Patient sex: M
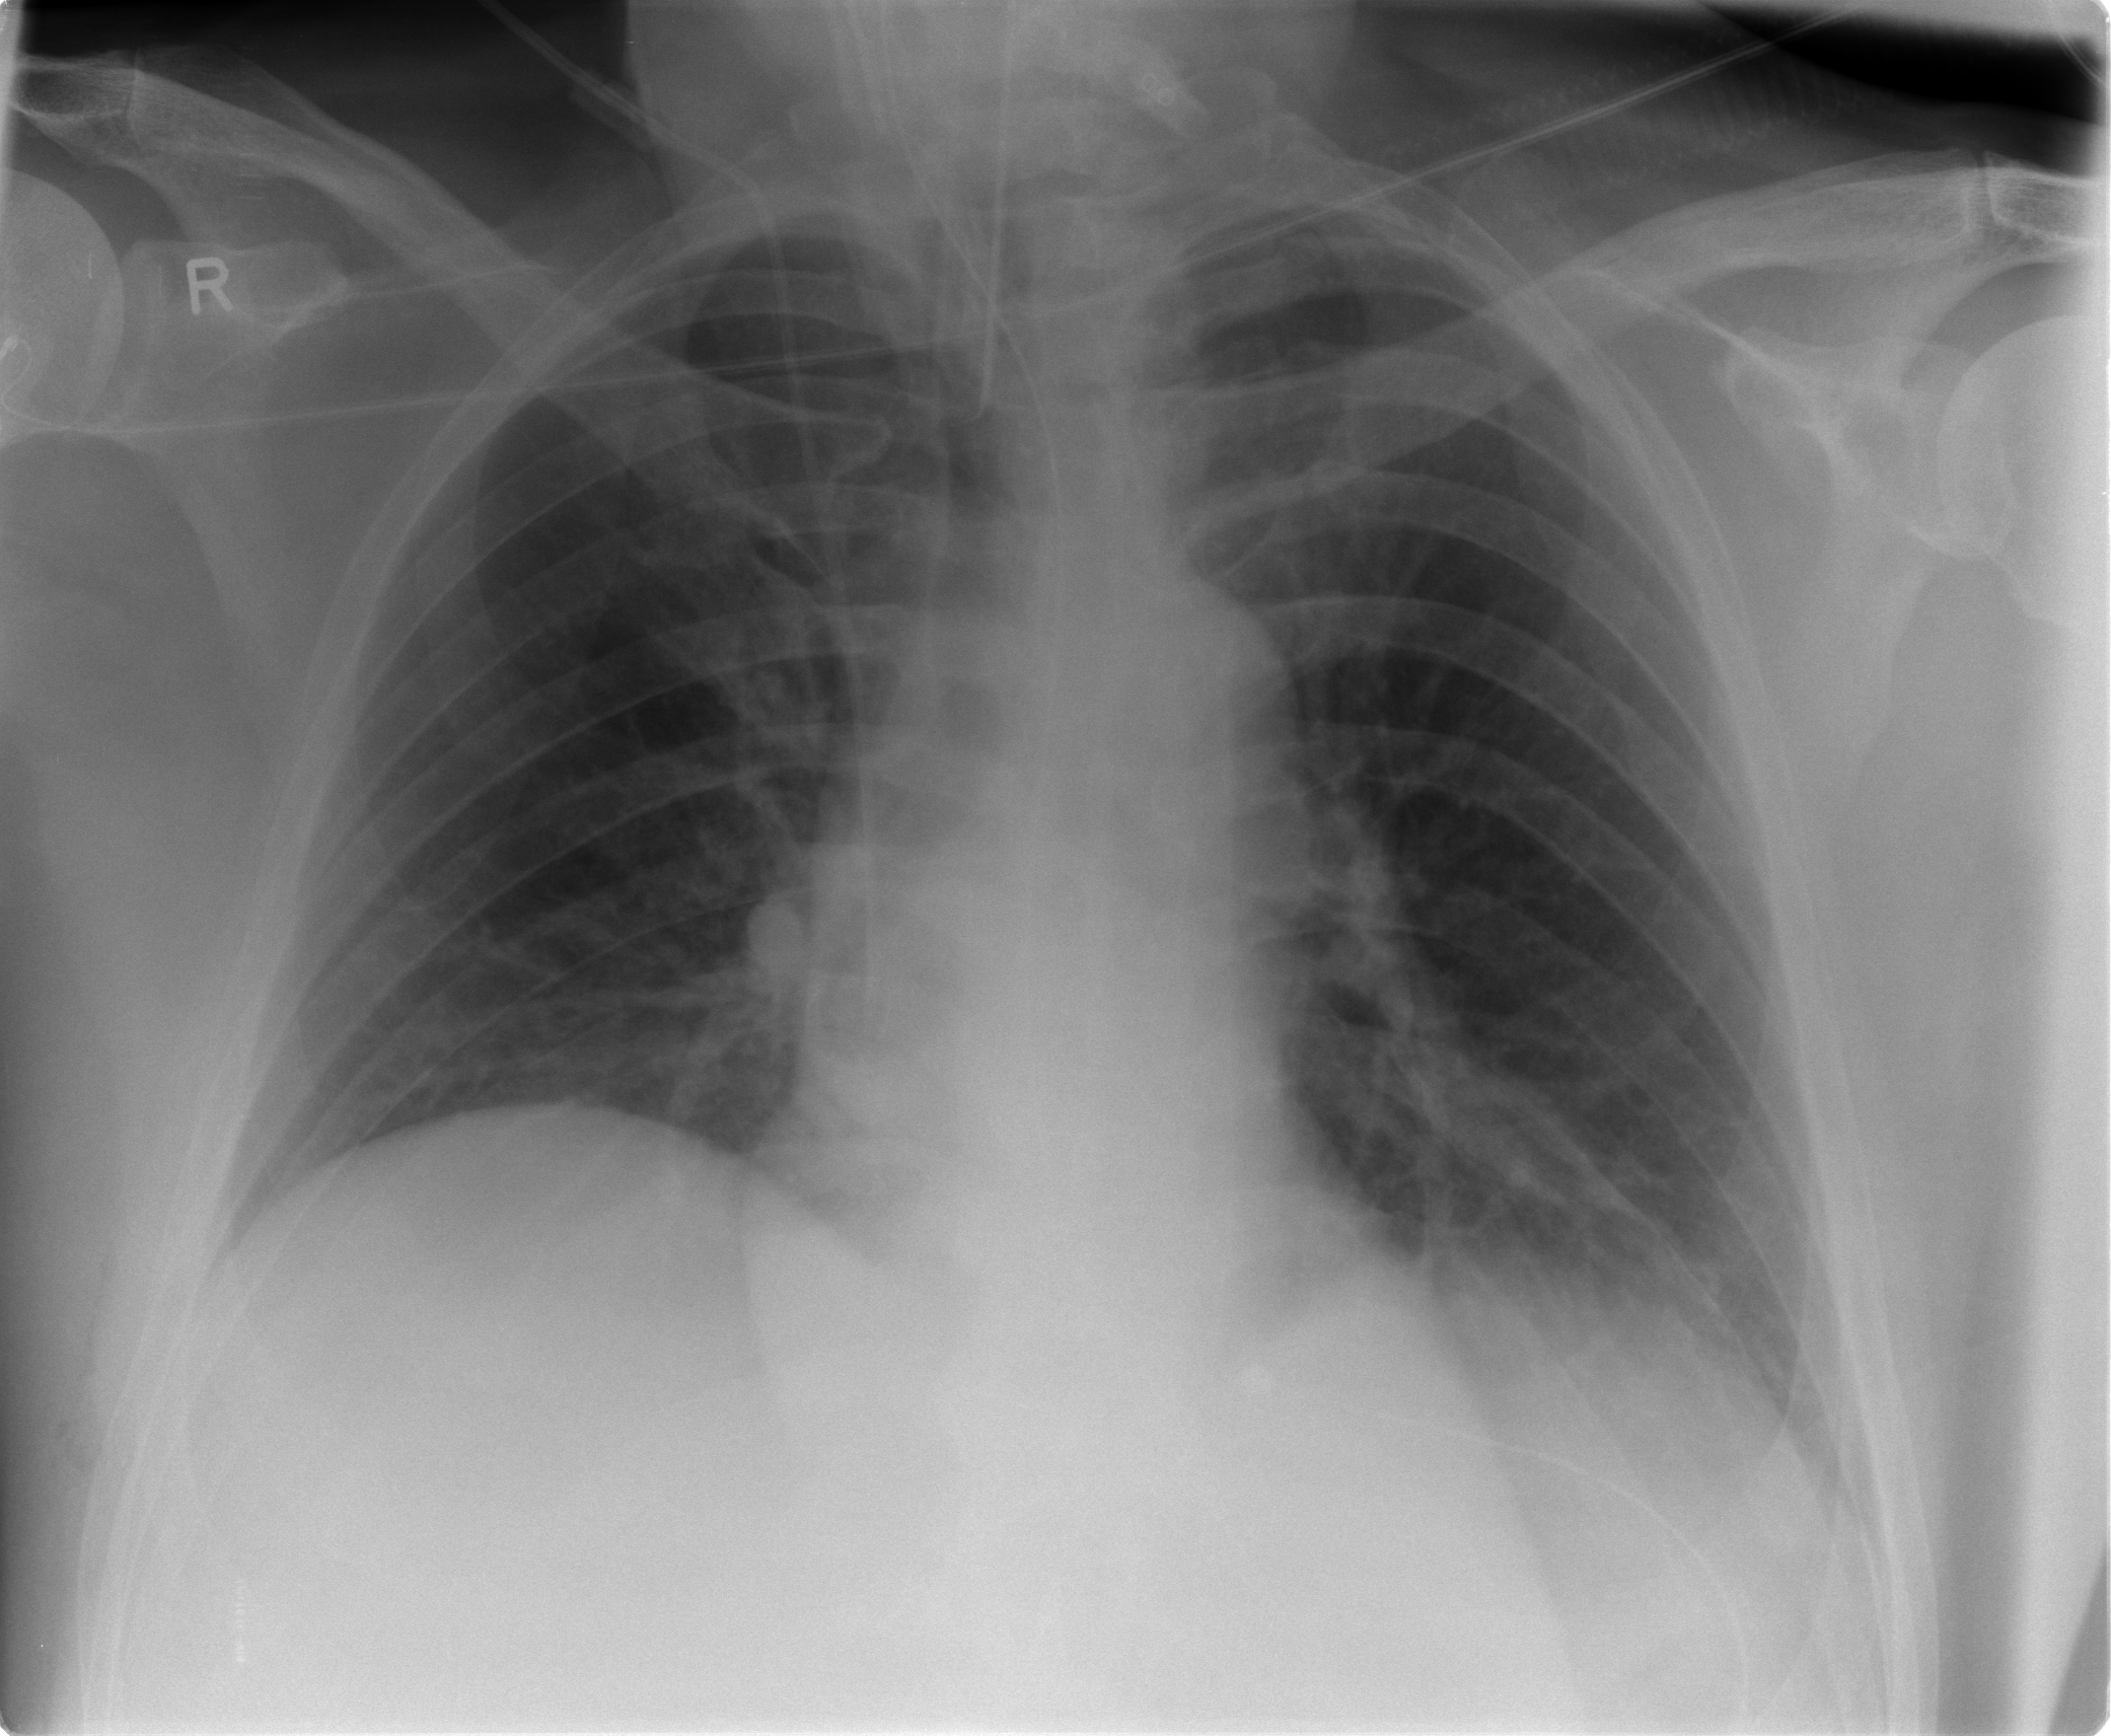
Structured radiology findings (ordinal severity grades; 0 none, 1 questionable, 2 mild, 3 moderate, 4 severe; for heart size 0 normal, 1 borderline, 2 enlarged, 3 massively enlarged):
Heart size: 0
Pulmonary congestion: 1
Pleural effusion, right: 0
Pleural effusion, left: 0
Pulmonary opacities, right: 0
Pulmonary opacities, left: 0
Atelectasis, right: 0
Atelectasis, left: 0